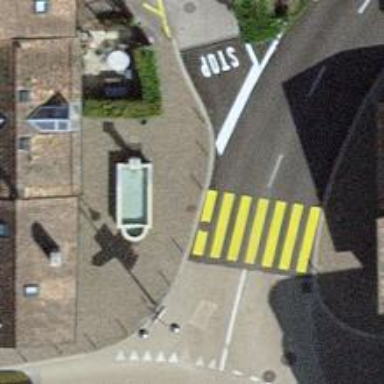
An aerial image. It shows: Uncontrolled zebra crossing.